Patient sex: M
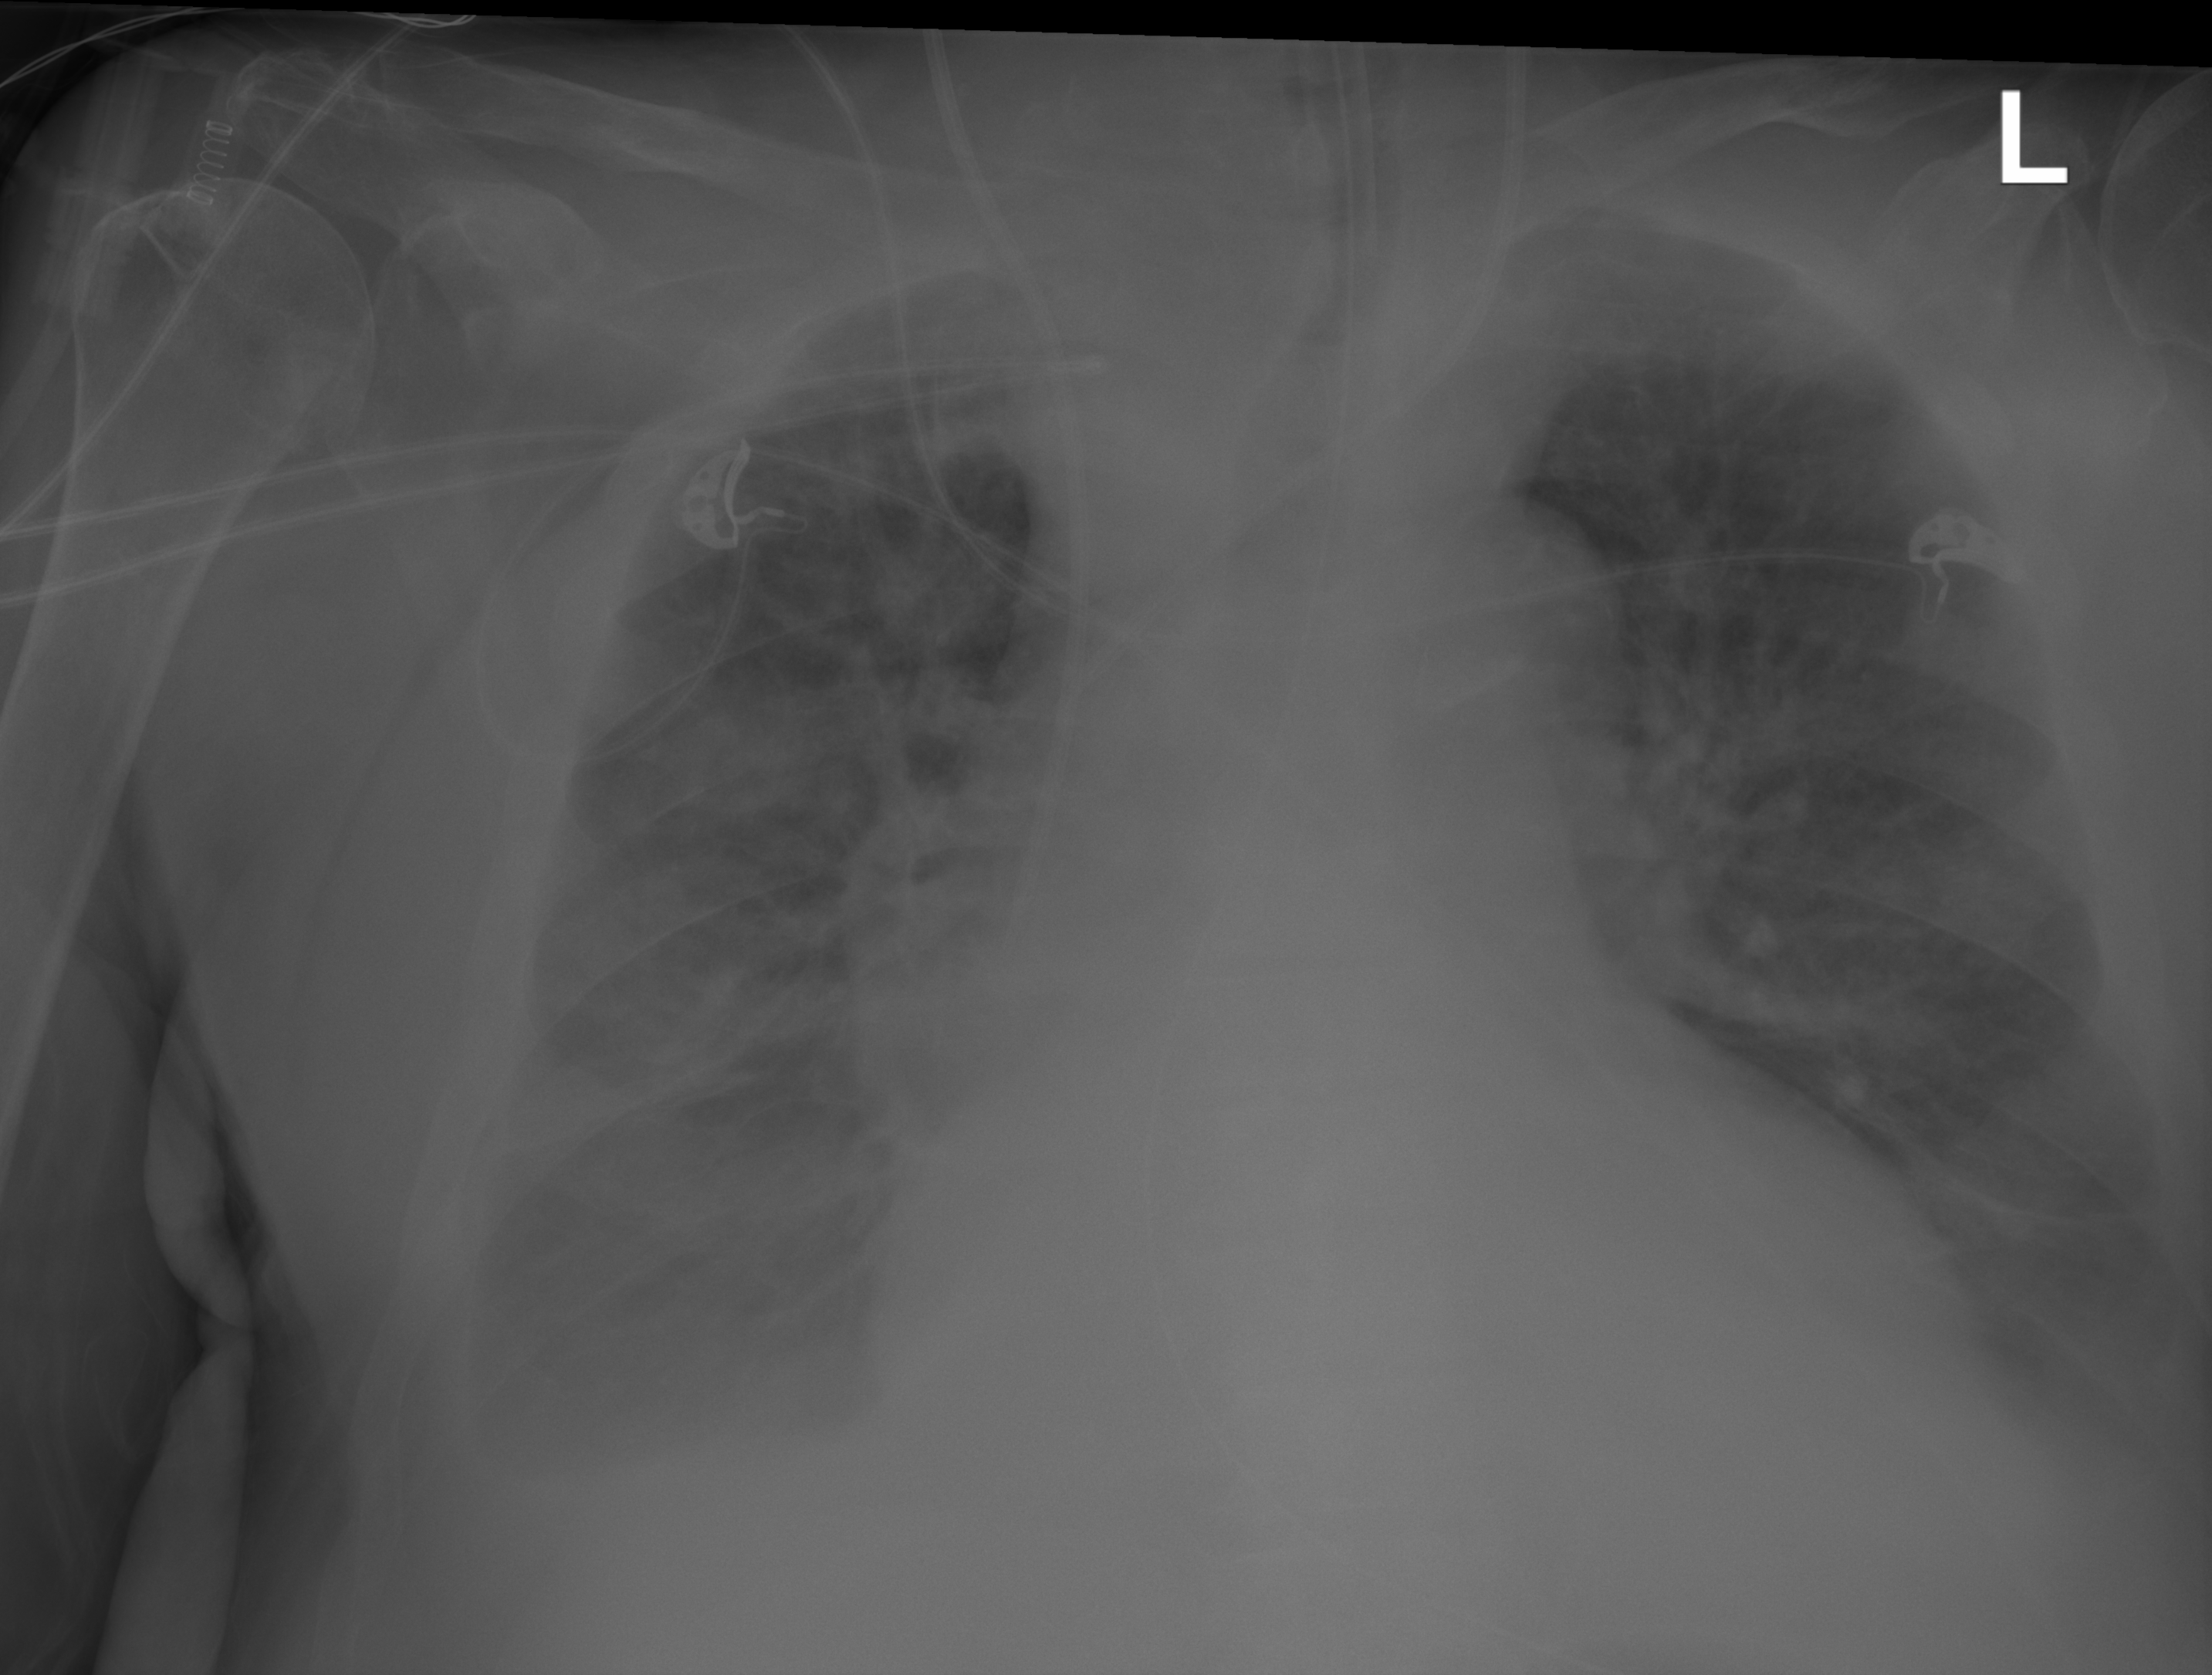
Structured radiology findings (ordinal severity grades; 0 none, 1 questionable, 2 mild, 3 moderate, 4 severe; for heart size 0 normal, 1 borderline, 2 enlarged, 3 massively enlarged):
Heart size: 2
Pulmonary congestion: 2
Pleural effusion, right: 3
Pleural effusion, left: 2
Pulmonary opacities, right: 3
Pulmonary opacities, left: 2
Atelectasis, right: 3
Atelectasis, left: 3